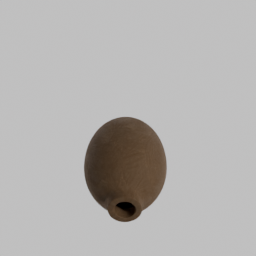
Label: decoration